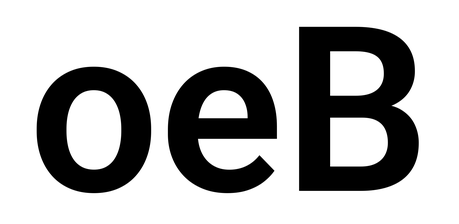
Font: Roboto_SemiBold